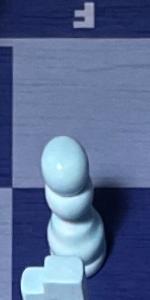
Label: Pawn_White